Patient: sex M, age 57
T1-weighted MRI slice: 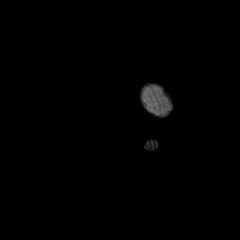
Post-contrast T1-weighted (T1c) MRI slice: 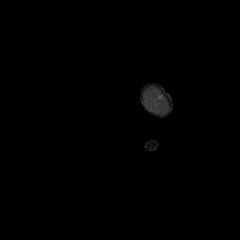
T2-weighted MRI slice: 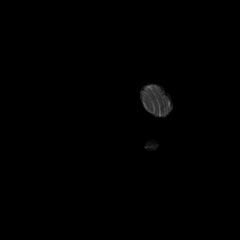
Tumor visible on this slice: no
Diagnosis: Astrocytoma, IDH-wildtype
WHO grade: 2